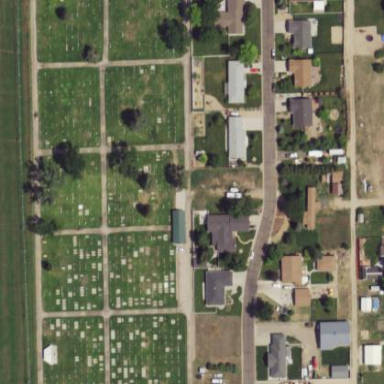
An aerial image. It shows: Cemetery.